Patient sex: M
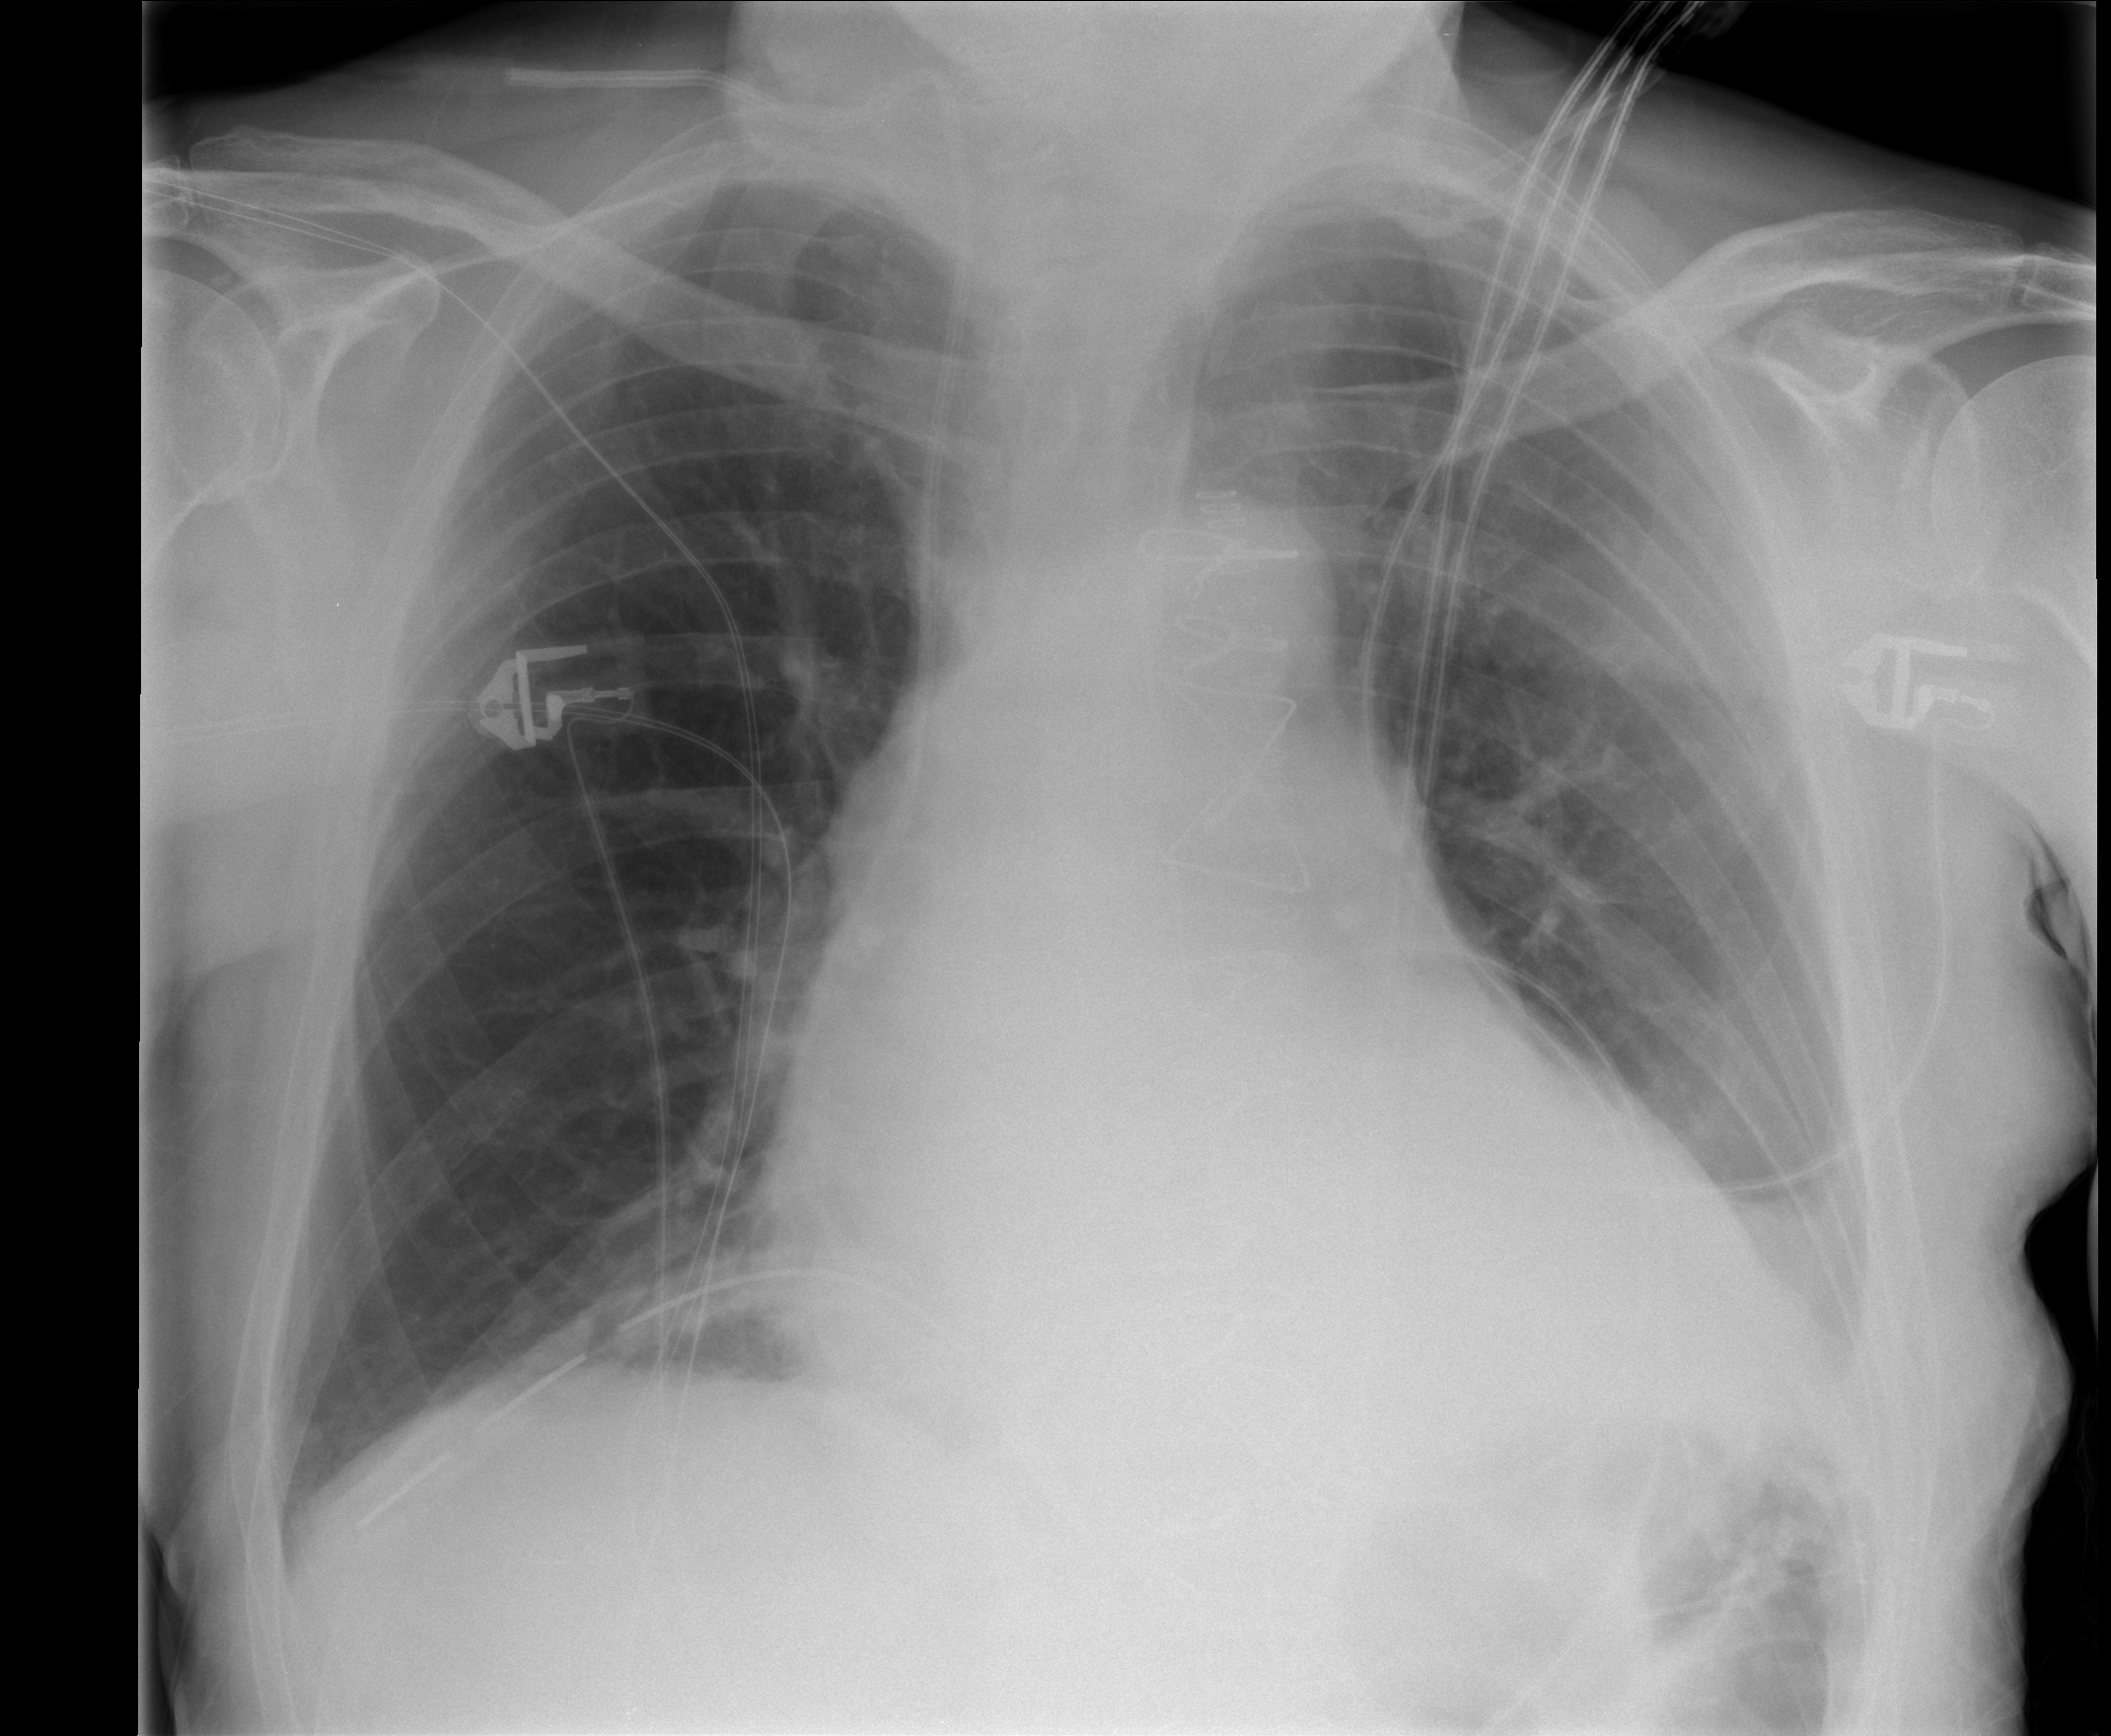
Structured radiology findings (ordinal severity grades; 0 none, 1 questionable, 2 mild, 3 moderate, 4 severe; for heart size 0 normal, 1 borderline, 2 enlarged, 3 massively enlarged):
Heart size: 2
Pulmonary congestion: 0
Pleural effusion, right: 0
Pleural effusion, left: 2
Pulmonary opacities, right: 0
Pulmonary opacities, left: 0
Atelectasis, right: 0
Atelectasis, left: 2